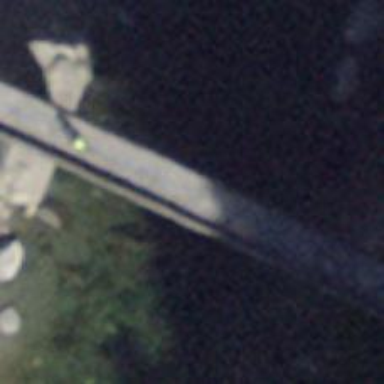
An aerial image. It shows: Footway on bridge paved with unhewn cobblestones.